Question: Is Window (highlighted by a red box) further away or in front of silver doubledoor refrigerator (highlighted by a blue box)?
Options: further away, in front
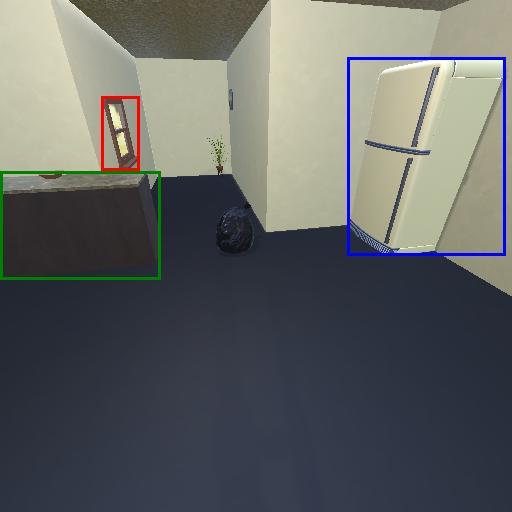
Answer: further away